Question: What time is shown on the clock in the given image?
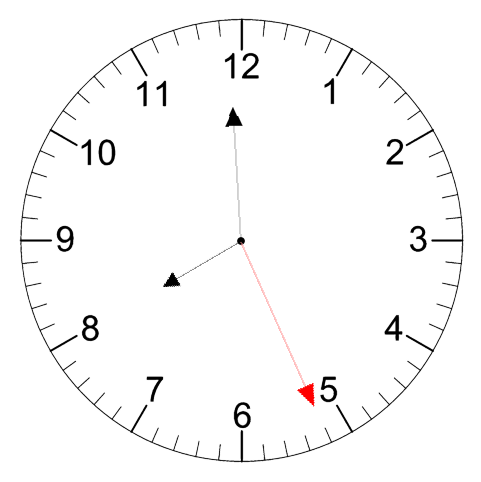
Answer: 07:59:26